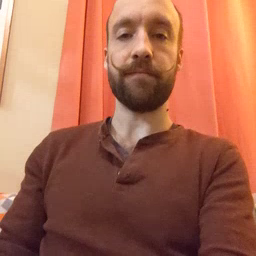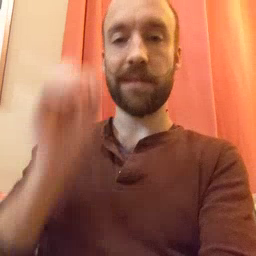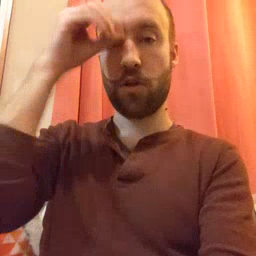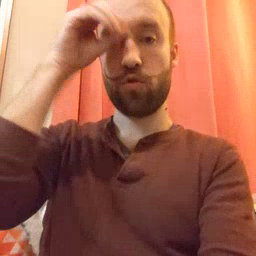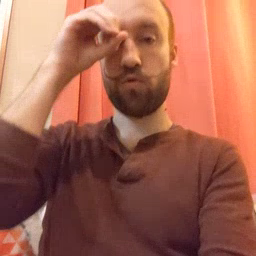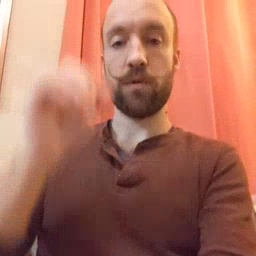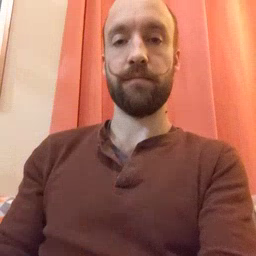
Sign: owl